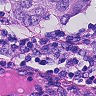
Metastatic tissue present: yes